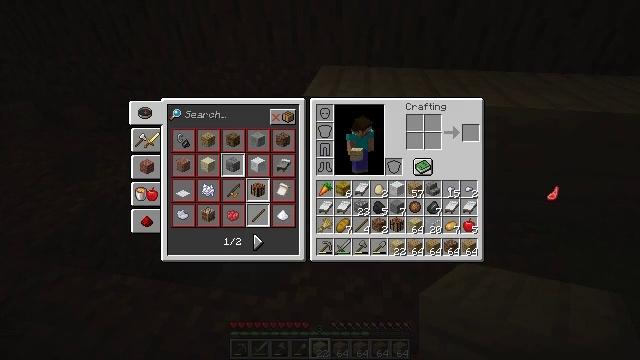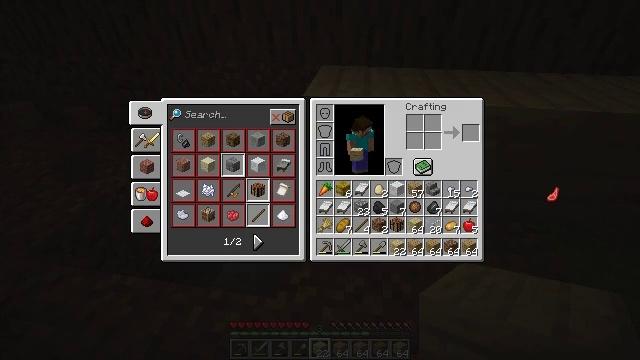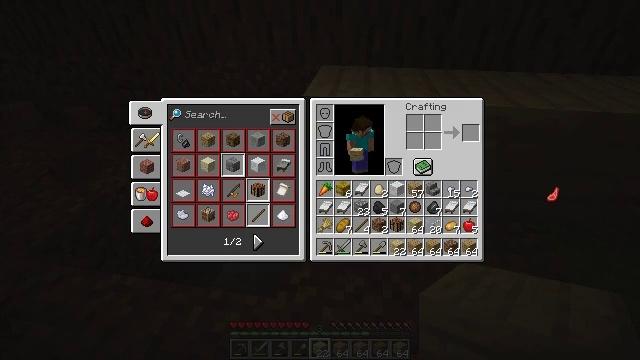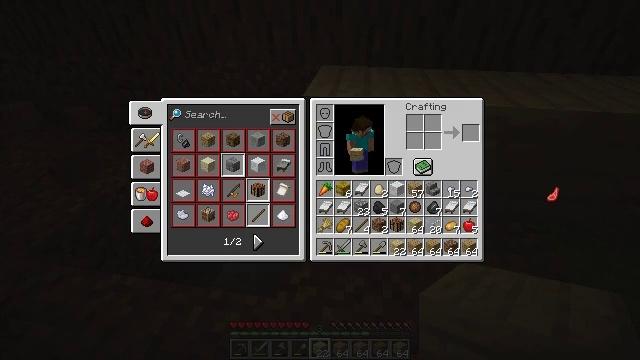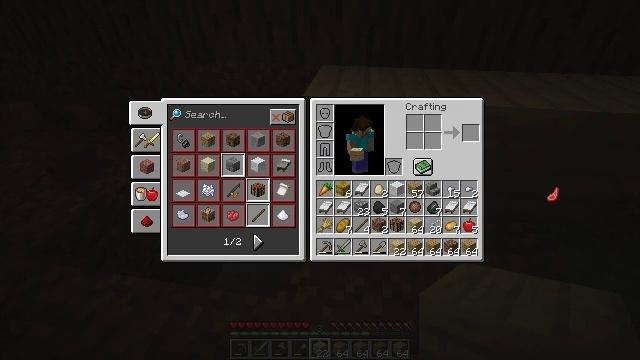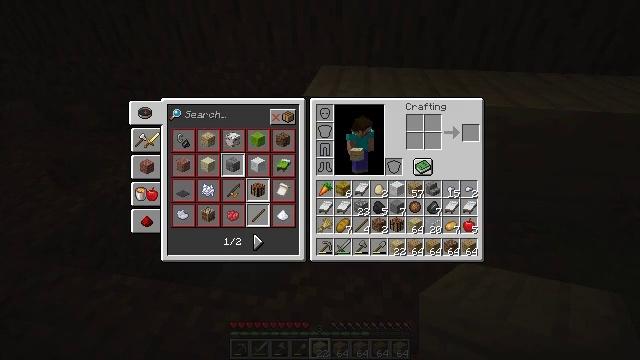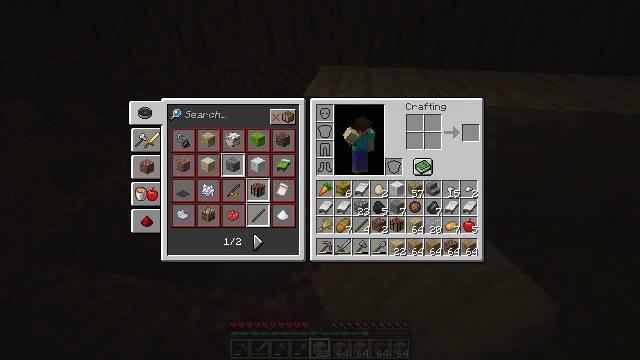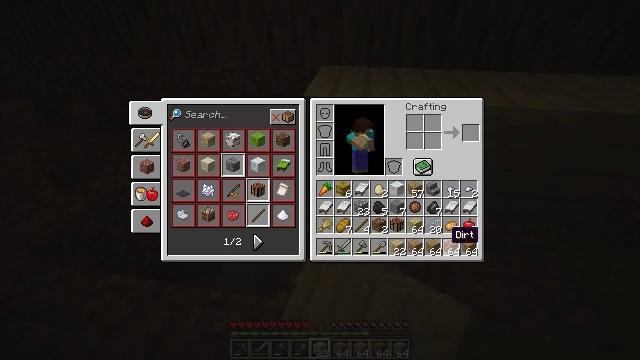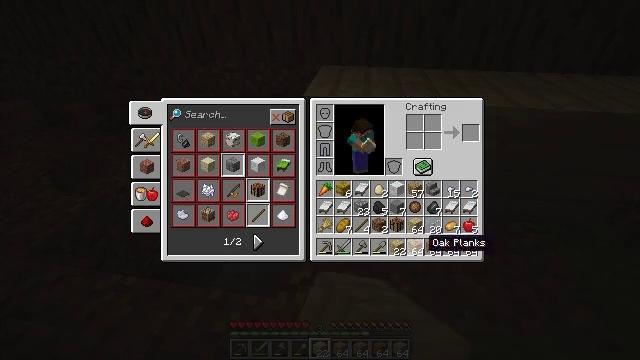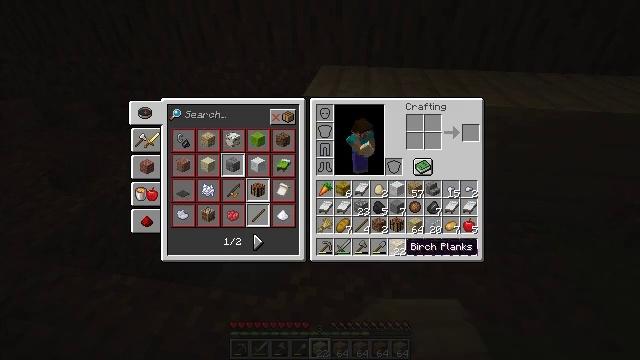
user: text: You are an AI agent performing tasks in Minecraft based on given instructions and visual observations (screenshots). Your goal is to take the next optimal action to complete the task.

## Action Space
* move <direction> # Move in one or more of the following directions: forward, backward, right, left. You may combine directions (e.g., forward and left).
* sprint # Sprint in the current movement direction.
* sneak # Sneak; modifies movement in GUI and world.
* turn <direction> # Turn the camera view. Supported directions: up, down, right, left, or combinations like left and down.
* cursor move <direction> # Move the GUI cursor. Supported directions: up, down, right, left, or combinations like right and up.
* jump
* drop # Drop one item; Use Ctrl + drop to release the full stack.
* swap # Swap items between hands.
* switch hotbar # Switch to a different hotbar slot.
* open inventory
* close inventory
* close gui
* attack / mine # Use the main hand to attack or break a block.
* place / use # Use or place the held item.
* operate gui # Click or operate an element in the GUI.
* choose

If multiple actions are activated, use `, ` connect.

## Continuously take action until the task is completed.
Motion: motion action
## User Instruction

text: Drop a mutton.
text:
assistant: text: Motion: no_op
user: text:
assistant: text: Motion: operate gui
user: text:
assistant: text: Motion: operate gui
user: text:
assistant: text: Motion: operate gui
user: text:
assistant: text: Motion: cursor move left
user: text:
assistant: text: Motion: cursor move left and down
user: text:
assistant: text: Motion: cursor move left and down
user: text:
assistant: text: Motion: cursor move left and down
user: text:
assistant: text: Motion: cursor move left
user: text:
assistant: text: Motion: no_op